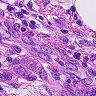
Metastatic tissue present: yes